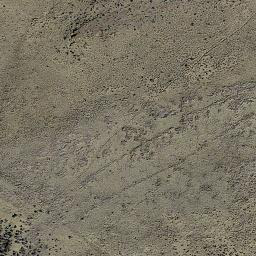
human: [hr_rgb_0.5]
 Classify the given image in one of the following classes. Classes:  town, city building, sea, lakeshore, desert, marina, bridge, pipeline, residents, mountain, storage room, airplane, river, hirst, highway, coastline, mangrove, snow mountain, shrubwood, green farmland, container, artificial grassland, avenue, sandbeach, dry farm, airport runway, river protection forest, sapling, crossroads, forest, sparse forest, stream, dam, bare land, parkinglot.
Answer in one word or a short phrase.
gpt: bare land